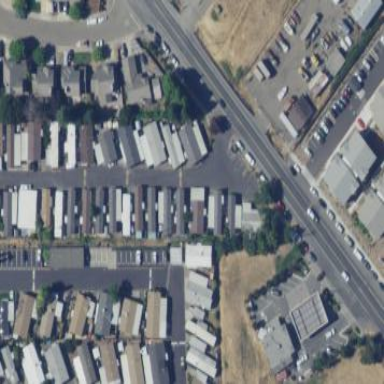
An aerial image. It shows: Residential area known as trailer park.